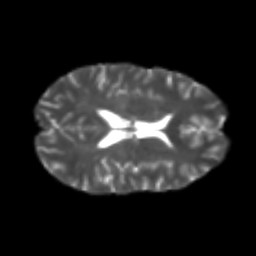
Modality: T2w
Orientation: axial
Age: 24
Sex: female
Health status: healthy
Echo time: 0.074 s